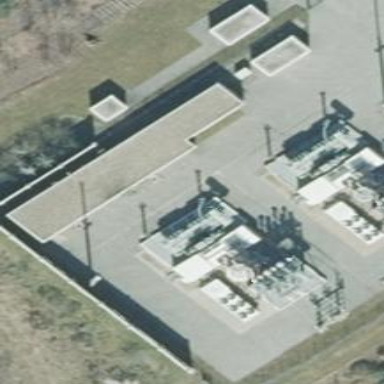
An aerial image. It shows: Generator powered by electricity.